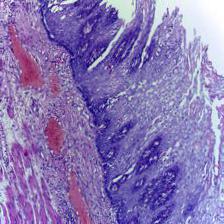
Diagnosis: Normal